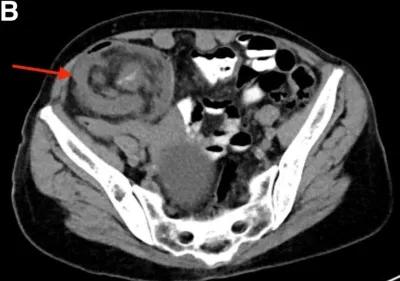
(B) Axial section showing the apple core appearance typical of Intussusception (red arrow).
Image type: radiology (ct)